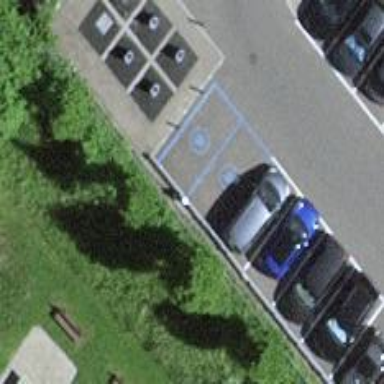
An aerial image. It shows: Charging station.